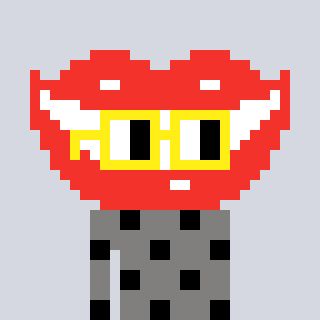
a pixel art character with square yellow glasses, a smile-shaped head and a bluegrey-colored body on a cool background